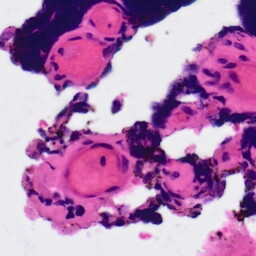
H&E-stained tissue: Ovarian